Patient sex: M
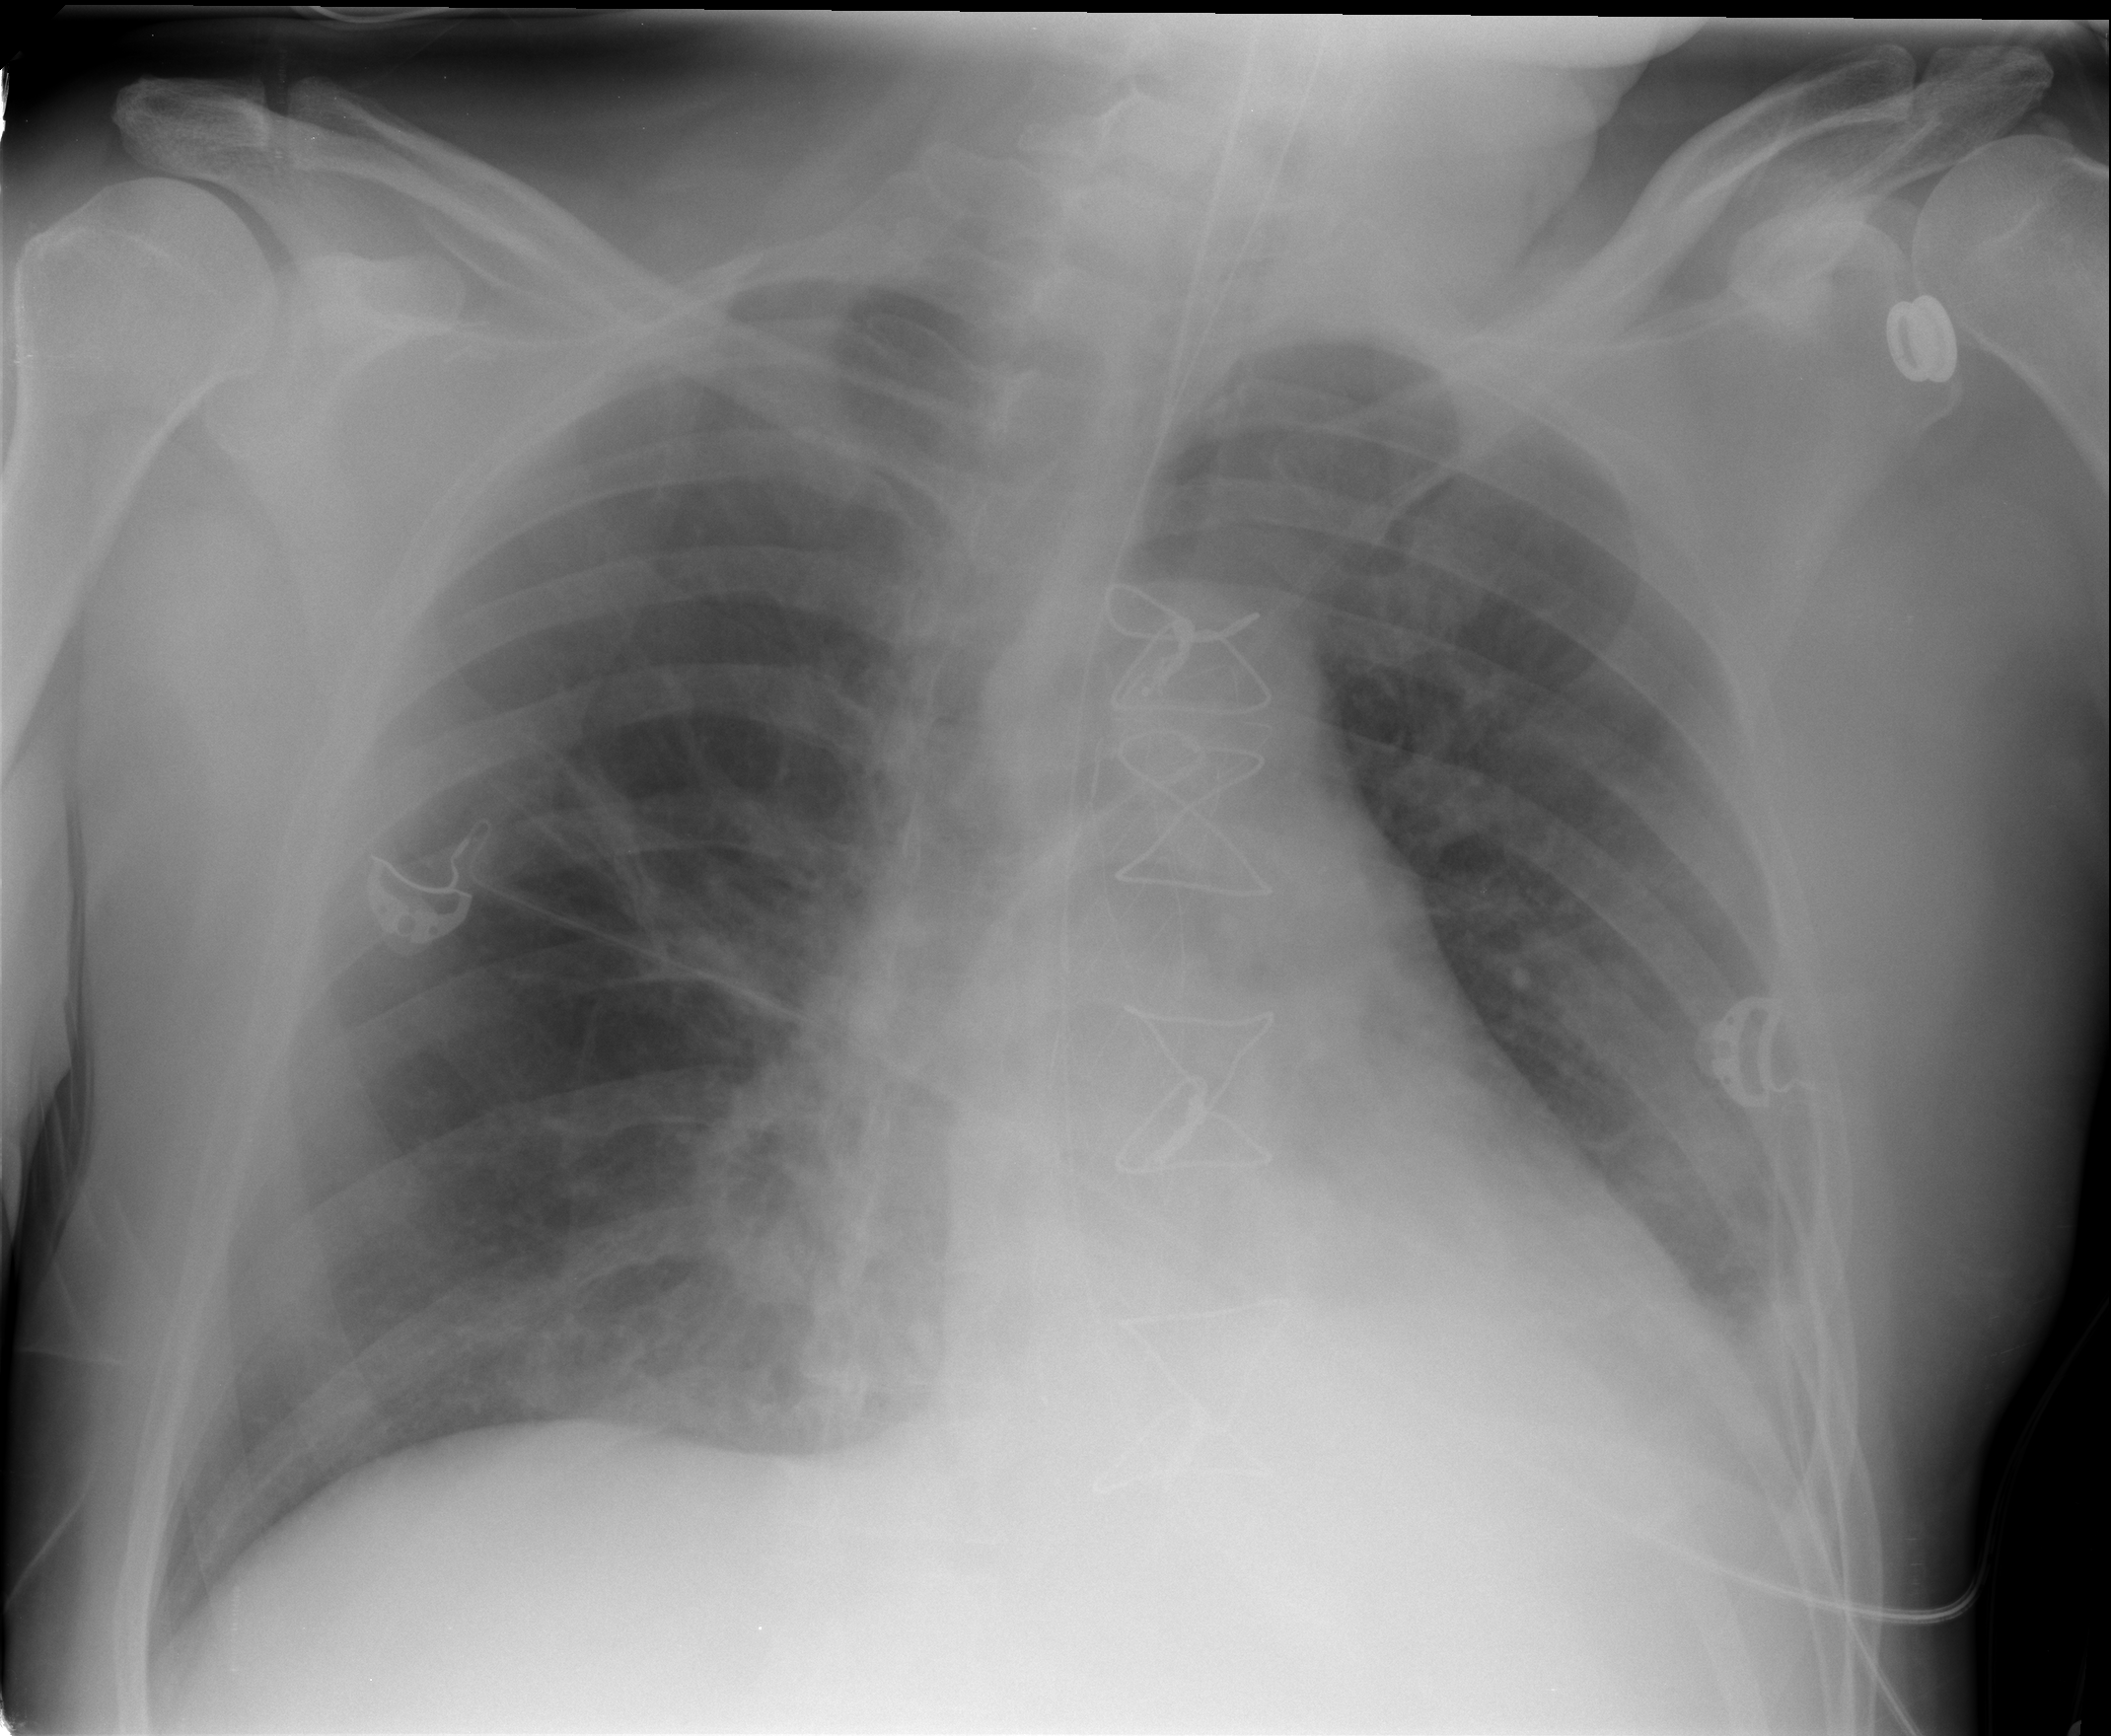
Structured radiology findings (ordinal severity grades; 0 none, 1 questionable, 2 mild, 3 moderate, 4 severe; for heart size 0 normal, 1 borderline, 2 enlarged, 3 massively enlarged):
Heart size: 0
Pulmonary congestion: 0
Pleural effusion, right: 0
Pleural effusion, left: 2
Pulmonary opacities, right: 0
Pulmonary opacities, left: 0
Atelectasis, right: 2
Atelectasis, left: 2